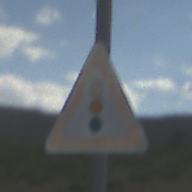
Verkehrszeichen: Lichtzeichenanlage
Umgebung: Outdoor, Nature
Tageszeit: Midday
Wetter: PartlyCloudy
Licht: Natural
Jahreszeit: NotSpecified
Kontrast: LowContrast